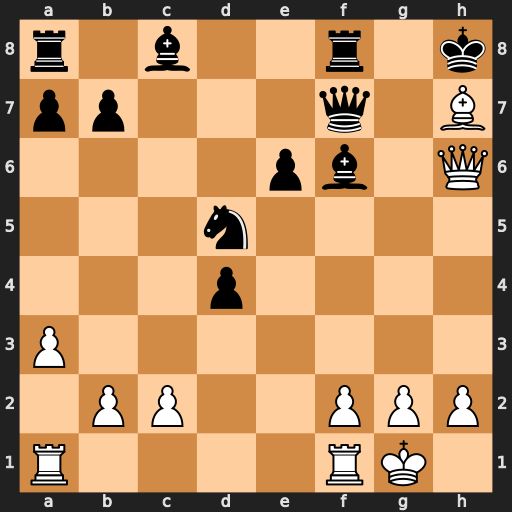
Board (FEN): r1b2r1k/pp3q1B/4pb1Q/3n4/3p4/P7/1PP2PPP/R4RK1
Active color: w
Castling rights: -
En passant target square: -
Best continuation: Bg6+ Kg8 Bxf7+